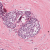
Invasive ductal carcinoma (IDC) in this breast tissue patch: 0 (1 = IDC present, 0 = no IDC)